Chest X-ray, PA view. Patient: 20 years old, sex M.
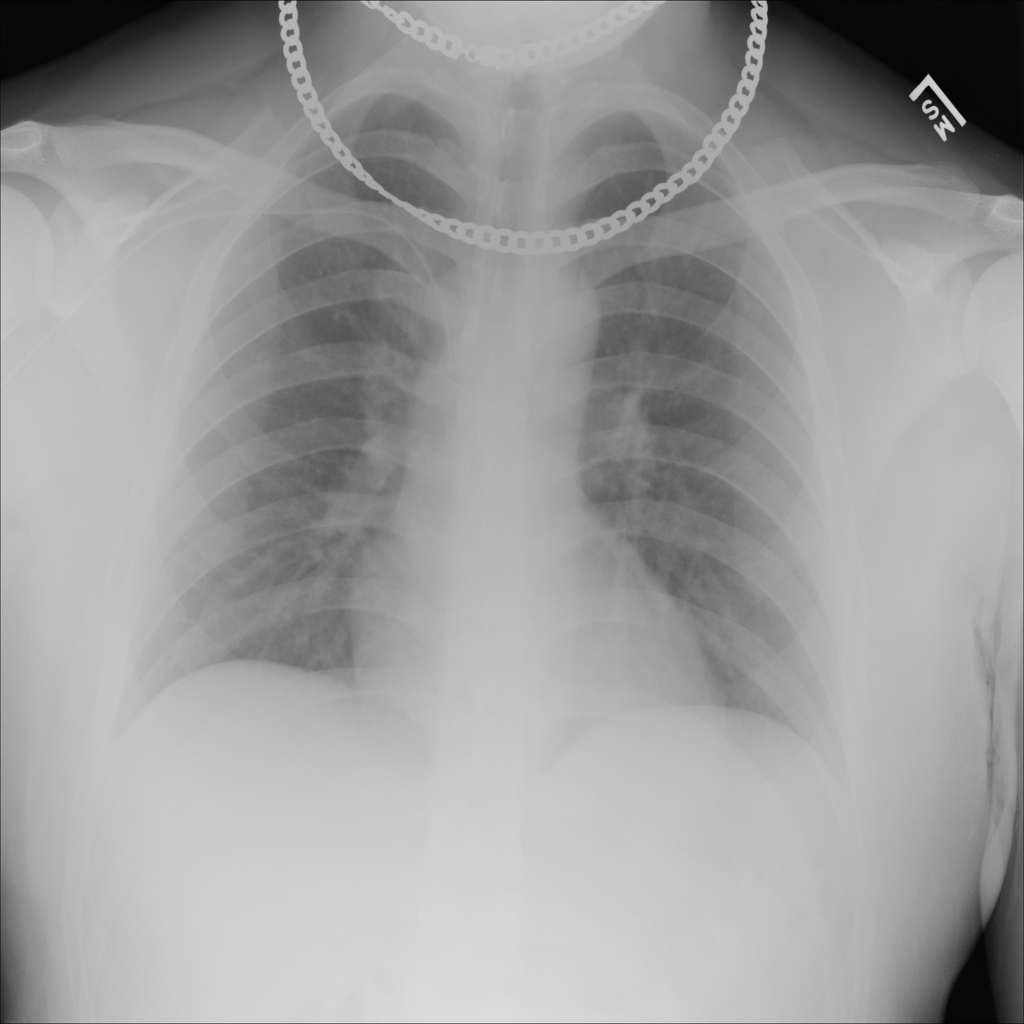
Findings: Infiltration